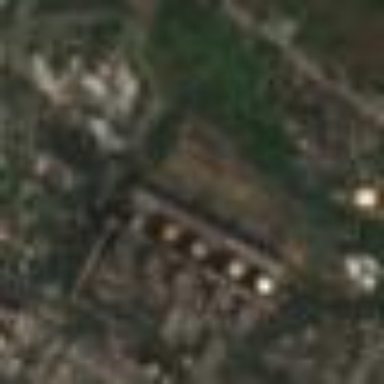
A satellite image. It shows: Industrial area with coal power plant.